如图所示，在 $\triangle ABC$ 中，$\overrightarrow{AN} = \frac{1}{3}\overrightarrow{AC}$，$P$ 是 $BN$ 上的一点，若 $\overrightarrow{AP} = m\overrightarrow{AB} + \frac{1}{4}\overrightarrow{AC}$，则实数 $m$ 的值为 $\boldsymbol{   }$。

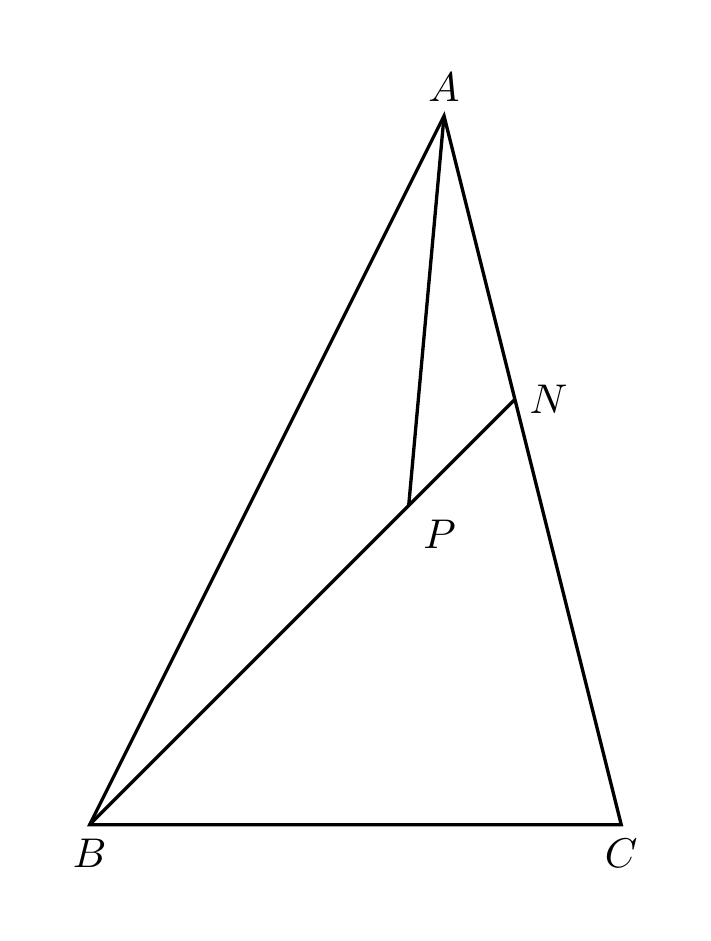
【解答】
\textbf{【答案】} $\boldsymbol{\frac{1}{4}}$ / 0.25

\vspace{1em}
\textbf{【分析】}
依题意设 $\overrightarrow{BP} = \lambda \overrightarrow{BN}$，根据平面向量线性运算法则得到 $\overrightarrow{AP} = (1-\lambda)\overrightarrow{AB} + \frac{\lambda}{3}\overrightarrow{AC}$，再根据平面向量基本定理得到方程组，解得即可。

\vspace{1em}
\textbf{【解析】}
因为 $P$ 是 $BN$ 上的一点，所以设 $\overrightarrow{BP} = \lambda \overrightarrow{BN}$，

所以
\[
\begin{aligned}
\overrightarrow{AP} &= \overrightarrow{AB} + \overrightarrow{BP} = \overrightarrow{AB} + \lambda \overrightarrow{BN} \\
&= \overrightarrow{AB} + \lambda (\overrightarrow{AN} - \overrightarrow{AB}) \\
&= (1-\lambda)\overrightarrow{AB} + \lambda \overrightarrow{AN} \\
&= (1-\lambda)\overrightarrow{AB} + \frac{\lambda}{3}\overrightarrow{AC},
\end{aligned}
\]

由已知可得 $\overrightarrow{AP} = m\overrightarrow{AB} + \frac{1}{4}\overrightarrow{AC}$，

所以
\[
\begin{cases}
1 - \lambda = m \\
\frac{\lambda}{3} = \frac{1}{4}
\end{cases},
\]
所以
\[
\begin{cases}
\lambda = \frac{3}{4} \\
m = \frac{1}{4}
\end{cases}.
\]

故答案为：$\boldsymbol{\frac{1}{4}}$。